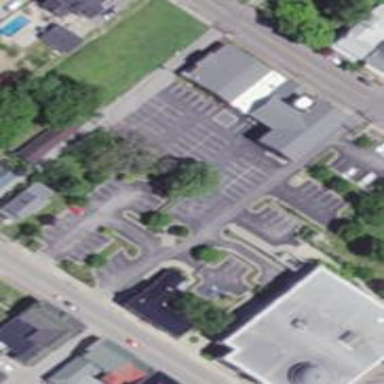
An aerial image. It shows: Alley classified as service road.